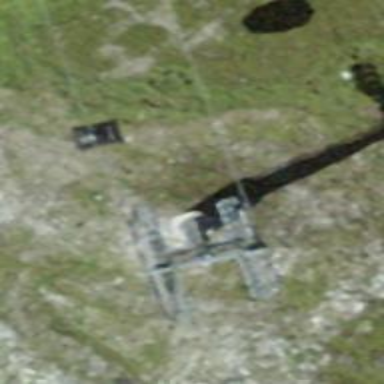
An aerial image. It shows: Pylon for aerialway.